Interaction volume radius: 5 \u00c5
Interaction volume height: 25 \u00c5
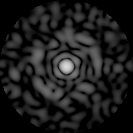
Disorder parameter: 0.8339